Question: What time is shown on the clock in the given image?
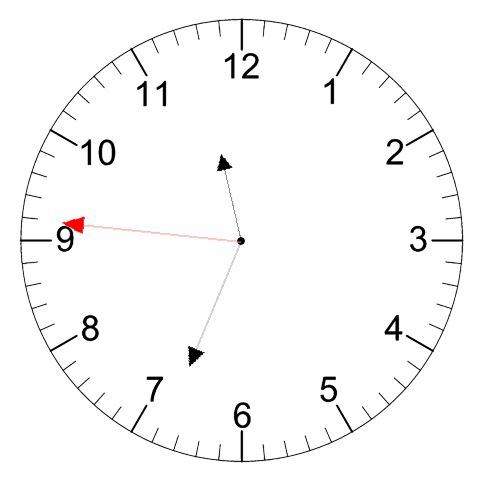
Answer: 11:33:46